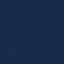
Label: SeaLake